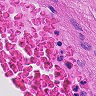
Metastatic tissue present: no